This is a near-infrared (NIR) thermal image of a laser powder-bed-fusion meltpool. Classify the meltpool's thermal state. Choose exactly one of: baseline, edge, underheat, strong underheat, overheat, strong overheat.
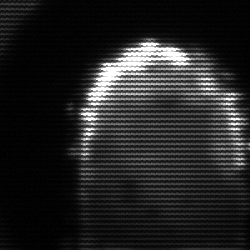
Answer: baseline